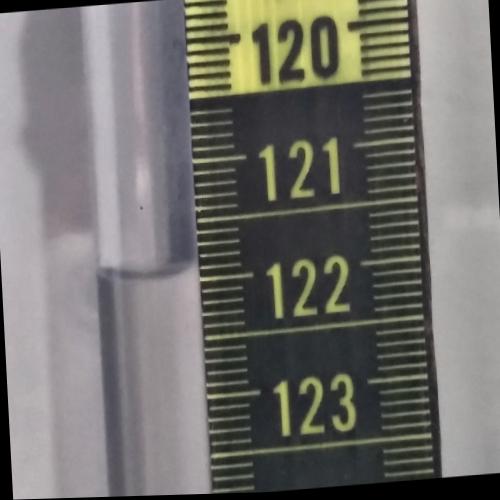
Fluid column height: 121.9 cm